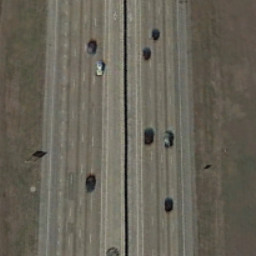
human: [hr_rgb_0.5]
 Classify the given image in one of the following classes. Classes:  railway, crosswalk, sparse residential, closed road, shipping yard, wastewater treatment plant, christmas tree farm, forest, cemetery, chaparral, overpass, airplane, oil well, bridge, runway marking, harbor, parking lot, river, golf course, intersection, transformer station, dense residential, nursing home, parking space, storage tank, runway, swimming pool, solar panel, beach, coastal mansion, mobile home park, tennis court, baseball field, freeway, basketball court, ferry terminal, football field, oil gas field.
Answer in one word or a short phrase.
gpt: freeway